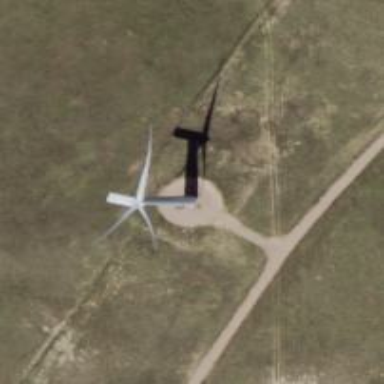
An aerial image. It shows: Wind power generator employing wind turbines.